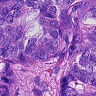
Metastatic tissue present: yes